Question: Okay, wasn't sure about the title.
But here's what I am trying to achieve:
Basically i am trying to do something like a quiz, where you can drag and drop the answers into a field. And if they are correkt it should snap the answer field position.
It should be something like
'''
if(myobject.hitTestObject(targetField) && isCorrectAnswer()) {
myobject.x = targetField.x;
myobject.y = targetField.y;
}
'''
But it's not really working.
So here is what I have:
'''
/**
* Generating dragable answer fields based on an array.
**/
function generateAnswer():void {
// creating text format
var myFormat:TextFormat = new TextFormat();
myFormat.color = 0x0066FF;
myFormat.size = 24;
myFormat.align = TextFormatAlign.CENTER
// reference array to store all textfields
var referenceArray:Array = new Array();
// iterate through all answers in vocabListItems and generate textfields
var i:int;
for (i = 0; i < vocabListItems.length; i++) {
var answerField:TextField = new TextField();
// Setting text to current answer
answerField.text = vocabListItems[i];
answerField.width = 140;
answerField.height = 40;
answerField.x = 60+ i*150;
answerField.y = 410;
answerField.background = true;
answerField.backgroundColor = 0xffffff;
answerField.setTextFormat(myFormat);
answerField.selectable = false;
answerField.type = TextFieldType.DYNAMIC
// store the textfield in a container so drag and drop
// will work
var textContainer:Sprite = new Sprite();
textContainer.addChild(answerField);
addChild(textContainer);
referenceArray.push(textContainer);
}
for each (var item in referenceArray) {
item.addEventListener(MouseEvent.MOUSE_DOWN, startDragging);
item.addEventListener(MouseEvent.MOUSE_UP, stopDragging);
}
}
'''
And then I start my drag
'''
var start_x:Number;
var start_y:Number;
function startDragging(e: MouseEvent):void {
var object = e.currentTarget;
start_x = e.currentTarget.x;
start_y = e.currentTarget.y;
object.startDrag();
}
'''
And my stop dragging
'''
function stopDragging(e:MouseEvent):void {
e.currentTarget.stopDrag();
if (e.currentTarget.hitTestObject(targetField)) {
e.currentTarget.x = targetField.x;
e.currentTarget.y = targetField.y;
} else {
e.currentTarget.x = start_x;
e.currentTarget.y = start_y;
}
}
'''
So the problem however is, that e.currentTarget.x is starting from 0. And not from the absolute position on the screen. Its always a relative value, so if i drag it to the targetField its x and y is something like -100, -40
If I set it to the targetField x and y it disappears somewhere in the nirvana of the screen.
targetField is in this case just a rectangle drawn on the stage with a x and y of 160
How can I position it to the absolute x and y?
Here's a screenshot

So the top field is the targetField which is only a rectangle with x 161 and y 191.
The field on the bottom are the dragable fields which are the e.currentTarget. But currentTarget.x is always 0.
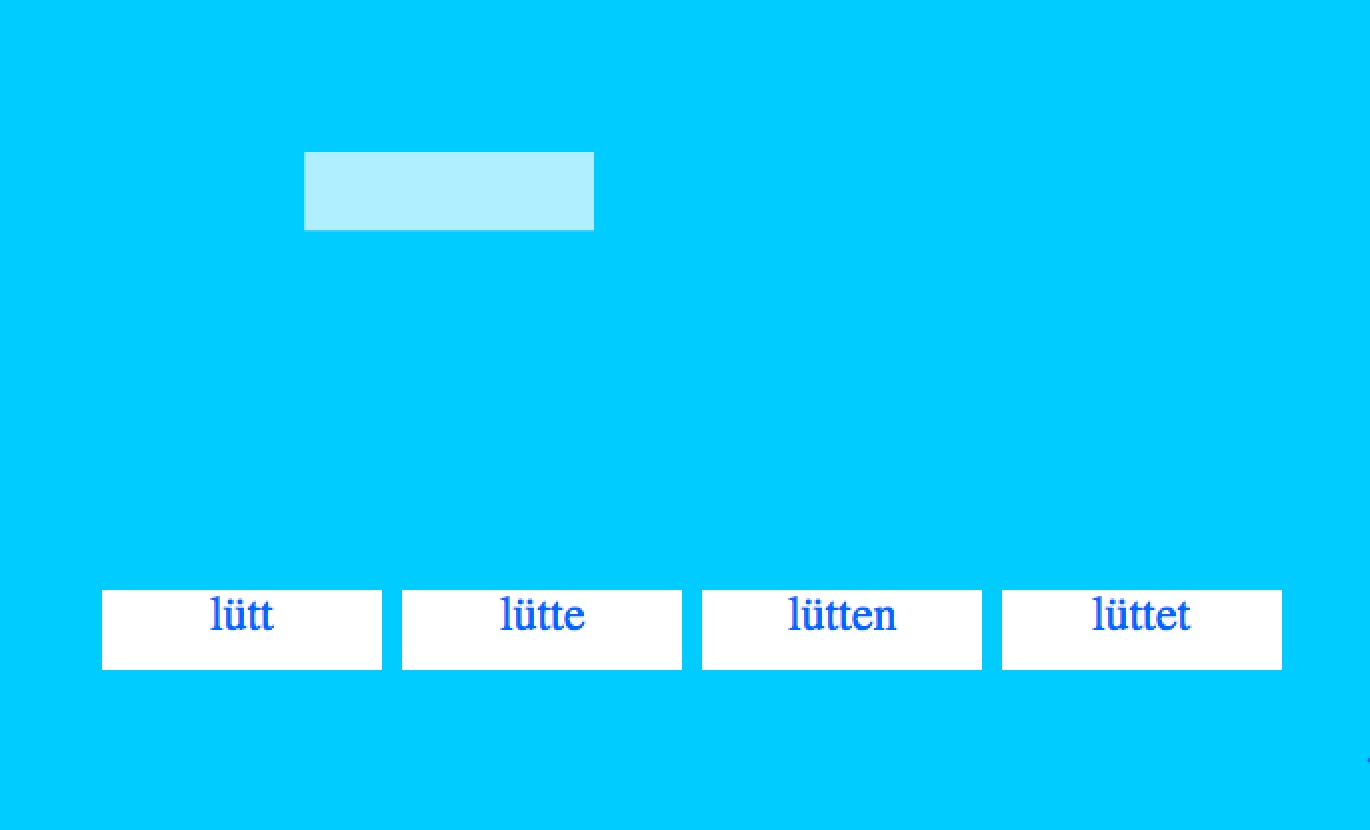
Answer: Your 'e.currentTarget' is going to be the 'textContainer', which you haven't set an 'x/y' on so it will naturally be 0.
It would seem to make more sense to move the container, and not the actual text field when you create it, like so:
'''
for (i = 0; i < vocabListItems.length; i++) {
var answerField:TextField = new TextField();
// Setting text to current answer
answerField.text = vocabListItems[i];
answerField.width = 140;
answerField.height = 40;
//answerField.x = 60+ i*150; //don't move the text field, move the container later
//answerField.y = 410;
answerField.background = true;
answerField.backgroundColor = 0xffffff;
answerField.setTextFormat(myFormat);
answerField.selectable = false;
answerField.type = TextFieldType.DYNAMIC
// store the textfield in a container so drag and drop
// will work
var textContainer:Sprite = new Sprite();
textContainer.x = 60+ i*150;
textContainer.y = 410;
textContainer.addChild(answerField);
addChild(textContainer);
referenceArray.push(textContainer);
//Also, as an aside, there is no reason to loop through the array after this, just add the listeners here
textContainer.addEventListener(MouseEvent.MOUSE_DOWN, startDragging);
textContainer.addEventListener(MouseEvent.MOUSE_UP, stopDragging);
}
'''
---
To translate the coordinates from one object to another, you can use the 'localToGlobal' and 'globalToLocal' methods of a display object.
Something like this:
'''
var globalPoint:Point = targetField.localToGlobal(new Point());
var destinationLocalPoint:Point = e.currentTarget.parent.globalToLocal(globalPoint);
e.currentTarget.x = destinationLocalPoint.x;
e.currentTarget.y = destinationLocalPoint.y;
'''
What I'm doing here, is first, getting the global coordinates of the 'targetField'. So it's taking a point (at 0,0) relative to 'targetField' and translating that relative to the 'stage'.
Then I'm making a new Point object that takes that global coordnate set, and translate that to the parent of 'e.currentTarget'.